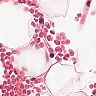
Metastatic tissue present: no